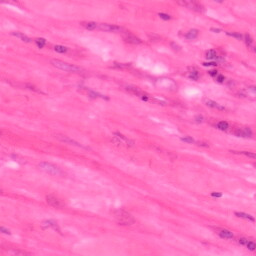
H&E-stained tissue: Colon